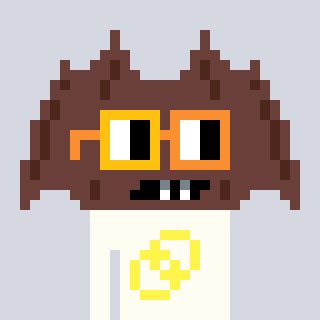
a pixel art character with square yellow and orange glasses, a bat-shaped head and a grayscale-colored body on a cool background